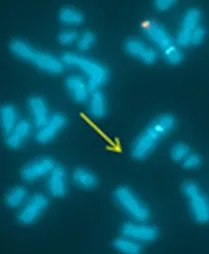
(A,B,C) study of fluorescence in situ hybridization (FISH) in the metaphase showing terminal microdeletion of chromosome 1, short arm (p), lane 6, region 3 (1p36) (arrows).
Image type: pathology (fish)